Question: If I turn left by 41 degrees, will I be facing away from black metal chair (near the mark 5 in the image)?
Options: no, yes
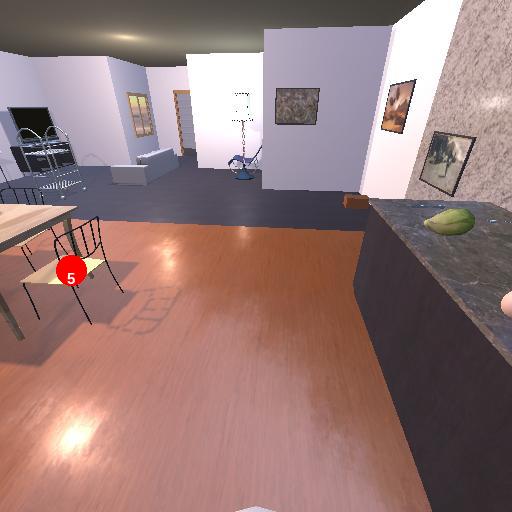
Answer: no